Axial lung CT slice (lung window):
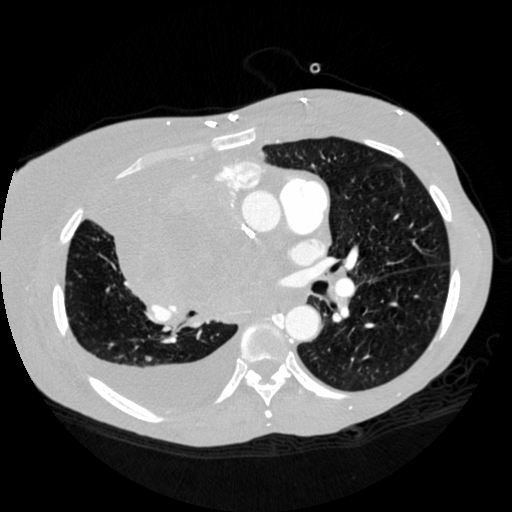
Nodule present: yes
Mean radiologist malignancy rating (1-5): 2.5